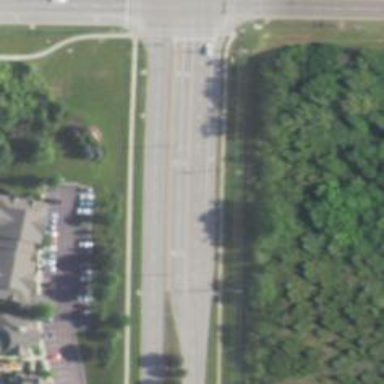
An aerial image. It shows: Road with left marking.